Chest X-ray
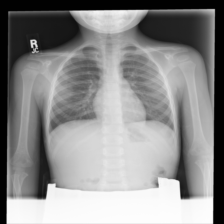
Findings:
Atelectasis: negative
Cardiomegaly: negative
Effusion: negative
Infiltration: negative
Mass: negative
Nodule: negative
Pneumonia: negative
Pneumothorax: negative
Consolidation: negative
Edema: negative
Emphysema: negative
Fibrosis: negative
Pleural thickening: negative
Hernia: negative